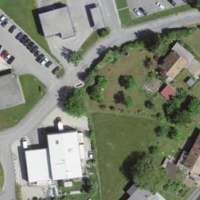
EUNIS habitat code: 54
Species observed at this site:
Linaria vulgaris
Lotus corniculatus